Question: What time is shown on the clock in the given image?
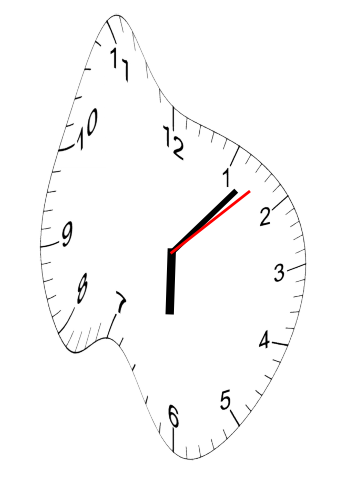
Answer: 06:07:08